Question: I have the following ROC Curve:

And it does not end in 1.0 because my predictions include zeros, for example
prediction = [0.9, 0.1, 0.8, 0.0]
For the ROC Curve, I take the top-k predictions, first {0.9}, then {0.9, 0.8} etc. And if there are no values > 0 in the prediction anymore, the prediction does not change anymore with increasing k.
So I can't get a true negative value of zero, and since the false positive rate is fp/(fp+tn), the curve ends before it reaches 1.
Now, should I artificially use the zeros for predictions as well, or is it OK if the curve just ends like that? It feels wrong to use the zeros as well. Or am I missing something?
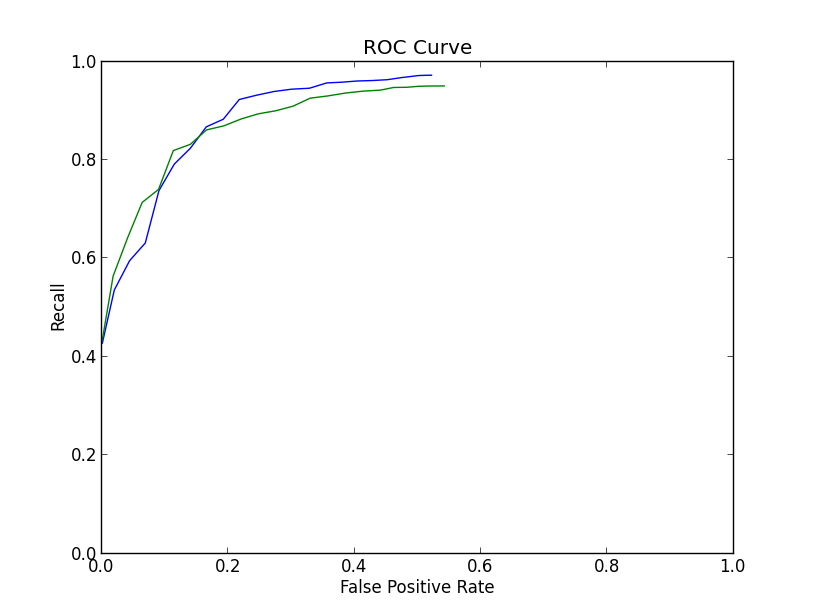
Answer: The ROC curve shows the possible tradeoffs between false positives and false negatives when setting the threshold at different values. On one extreme, you can set the threshold so low that you label everything as positive, giving you a false negative rate of 0 and a false positive rate of 1. On the other extreme, you can set the threshold so high that you label everything as negative, giving you a false negative rate of 1 and a false positive rate of 0.
While these degenerate cases are not useful in practice, they are still theoretically valid tradeoffs and are a normal part of the ROC curve.